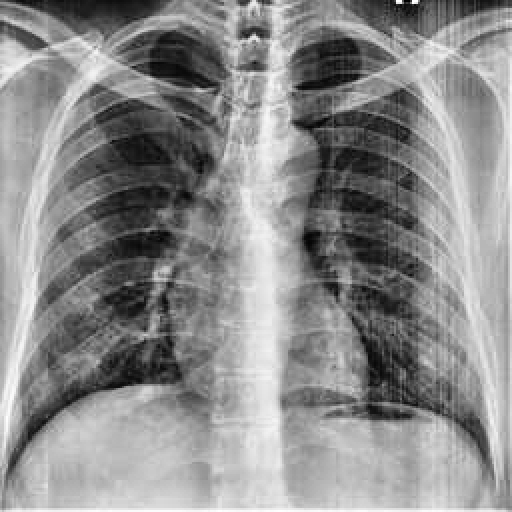
Finding: NORMAL